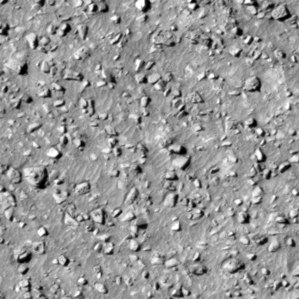
Label: non_frost